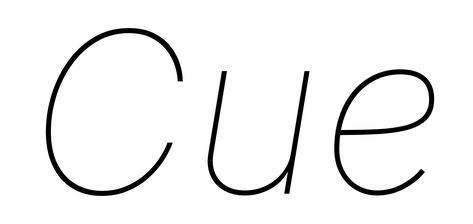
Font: Inter-Italic_Thin_Italic